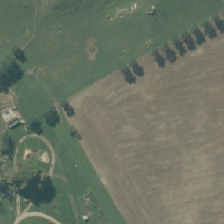
Land cover: shortrotation_cropland